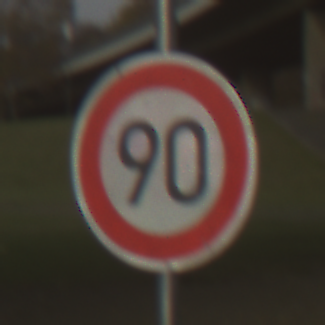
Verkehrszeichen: Geschwindigkeit90
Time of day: SunriseSunset
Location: Outdoor (Suburban)
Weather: PartlyCloudy
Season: NotSpecified
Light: Natural